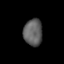
Tissue: skin
Cell type: Epithelial cells
Senescence score: 0.1868
Nuclear area (px): 497
Mean DAPI intensity: 94.696